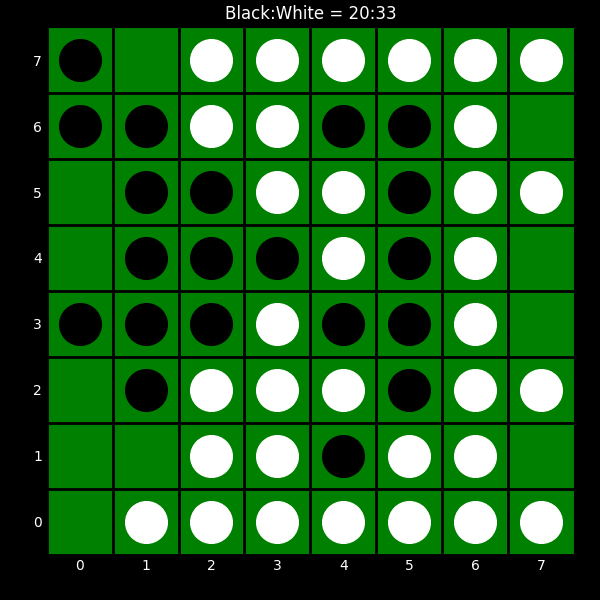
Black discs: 20
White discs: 33